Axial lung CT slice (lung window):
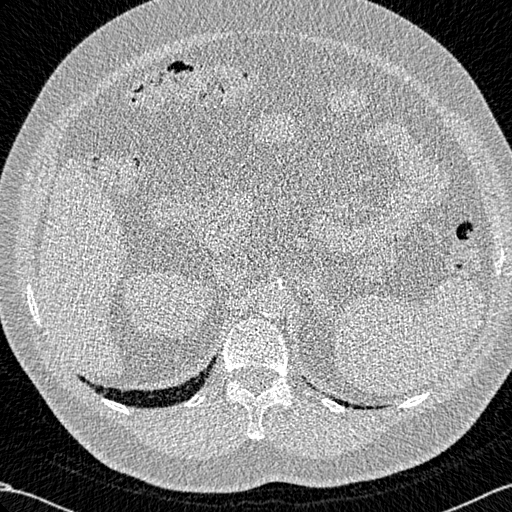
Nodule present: no